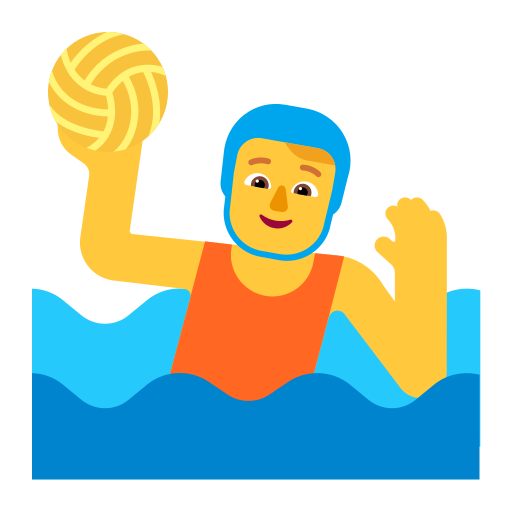
person playing water polo flat default